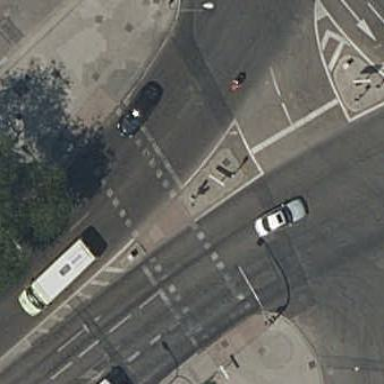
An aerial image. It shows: Kerb barrier.